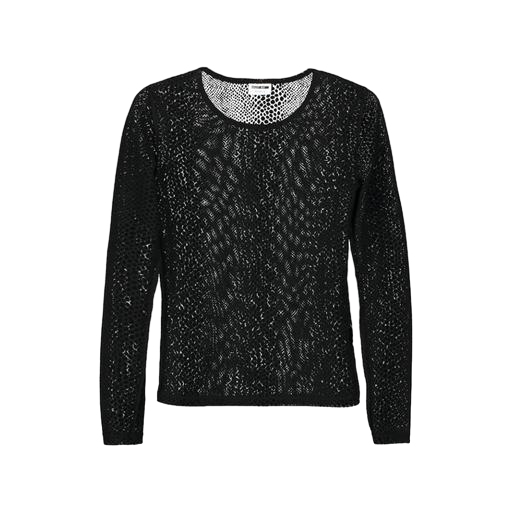
black lurex tee, black sweater, two-for sweater, white background